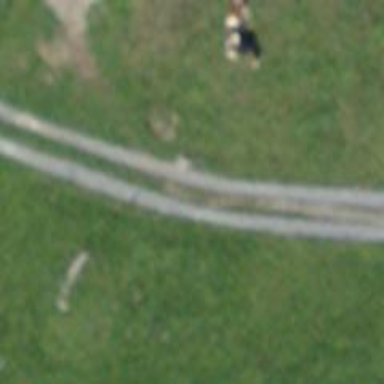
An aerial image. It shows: Driveway with gravel surface and grade 3 tracktype.